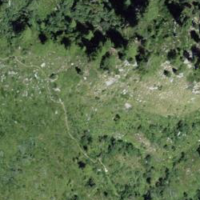
EUNIS habitat code: 31
Species observed at this site:
Rosa pendulina